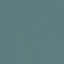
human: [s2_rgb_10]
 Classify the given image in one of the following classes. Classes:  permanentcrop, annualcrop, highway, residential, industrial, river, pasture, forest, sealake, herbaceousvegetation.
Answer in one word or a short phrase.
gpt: SeaLake